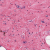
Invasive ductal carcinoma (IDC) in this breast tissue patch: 0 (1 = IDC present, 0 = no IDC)